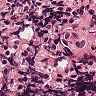
Metastatic tissue present: no